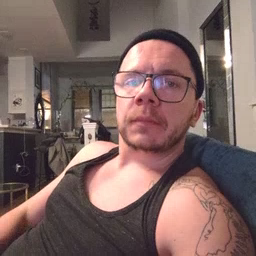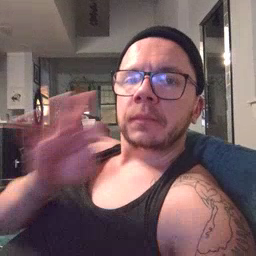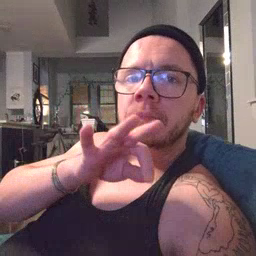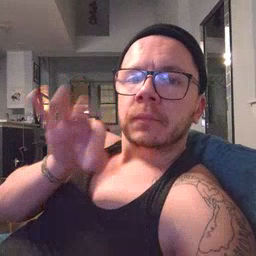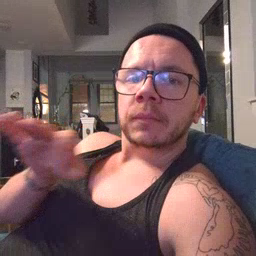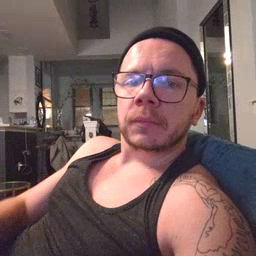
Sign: frenchfries